Question: Title sort of says it all, I thought storing an object in an object container would allow for easy cross-threaded class-member access, because it essentially stores the object in memory space that is managed by the object container, in this case a map. Is this incorrect? Because the following is happening;
'''
class Client
{
public:
Client(std::string clientID,SOCKET sock,bool quit);
boost::thread_group *group;
/*CUT*/
std::string clientID;
std::deque<std::string> snapShotsQueue;
SOCKET sock;
bool quit;
void sendMessage(std::string);
void threadSend(Client *client);
void checksnapshots();
/*CUT*/
};
'''
'''
typedef std::map<std::string, Client> clientMap;
clientMap clientmap;
'''
1. Server starts
2. Boost thread is started(1) that is constantly checking values. The idea is that if certain things happen on the server, all qualifying clients get notified. To make this happen, the message is added to the client class's deque.
3. Server is constantly accepting new client connections, which each get their own thread (ClientThread).
4. Client object is created inside that thread(2)
5. Client class' construct starts yet another thread that is constantly sending messages stored in the client-class' object's deque (3).
(1) The boost thread that is created in main()
'''
void alwaysWatching()
{
while(1)
{
/*CUT*/
/* When something that needs to be communcated happens, a message will be formed and stored in the string "thaString" and sent to, in this case, all clients*/
for (clientMap::iterator it2 = clientmap.begin(); it2 != clientmap.end(); ++it2)
{
it2->second.snapShotsQueue.push_back(thaString); //Add to client's deque
//Check how many items are in deque
std::cout << "There are now ";
it2->second.checksnapshots();
std::cout << "Snapshots waiting according to outside watcher" << std::endl;
}
/*CUT*/
}
}
'''
(2) Creating and adding the client object to the map
'''
DWORD WINAPI ClientThread(LPVOID lpParam)
{
SOCKET sock=(SOCKET)lpParam;
/*CUT*/
std::string clientID = "";
std::stringstream ss;
ss << lpParam; //Socket = clientID
clientID = ss.str();
Client client(clientID,sock,false); //Create object for this client
while(1) //This thread is constantly waiting for messages sent by the client
{
/*CUT*/
//Add clientID to map of clients
if(clientAdded == false)
{
/*CUT*/
clientmap.insert(std::pair<std::string,Client>(clientID,client));
clientAdded = true;
/*CUT*/
}
/*CUT*/
return 0;
}
'''
(3) The thread that sends all messages in the deque to the client
'''
//Struct used to create the thread that will keep on sending messages in deque to the client
struct messageSender
{
messageSender(Client *client) : client(client) { }
void operator()()
{
client->threadSend(client);
}
Client *client;
};
//Client constructor
Client::Client(std::string clientIDs,SOCKET socks,bool quits)
{
/*CUT*/
this->group = new boost::thread_group; //Create boost thread group (for later, possibly)
messageSender startit(this); //Prep new thread for sending snapshot updates
group->create_thread(startit); //Start new thread for snapshot updates
/*CUT*/
}
//The actual function that constantly loops through the deque
void Client::threadSend(Client *client)
{
/*CUT*/
while(1)
{
/*CUT*/
std::cout << "There are now ";
client->checksnapshots();
std::cout << "Snapshots waiting according to class thread queue processor" << std::endl;
/*CUT*/
unsigned int i;
for(i=0; i < client->snapShotsQueue.size(); i++)
{
std::string theString;
theString = client->snapShotsQueue.front(); // this gets the front of the deque
client->snapShotsQueue.pop_front(); // this removes the front of the deque
std::cout << "sending: " << theString << std::endl;
client->sendMessage(theString);
}
}
}
'''
As you can see, I added a piece of code that counts the deque in both the thread outside of the class, as well as inside of the class. They both report different counters and the messages from the thread outside of the class aren't being sent.

So it seems the watcher thread (1) has its own instance of the Client object even though it's stored inside of the map. Or something in that direction.
I'm probably doing something wrong pointer-wise. Any ideas?
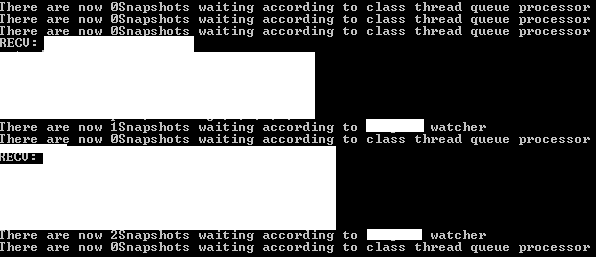
Answer: You're copying 'Client's into the map, yes, but then whenever you read them out, you're implicitly creating new 'Client's by copying the ones in the map. The new copies will have separate queues of snapshots.
You probably want to be using either 'std::map<std::string, Client *>' or 'std::map<std::string *, Client *>', and allocating all of your 'Client's using 'new Client(...)' (with corresponding 'delete's). Then, for each client you put in the map, there can be just a single 'Client' instance with multiple copies of pointers to it.